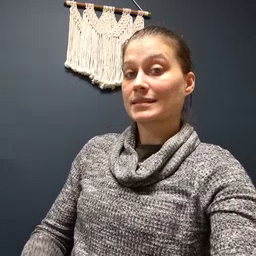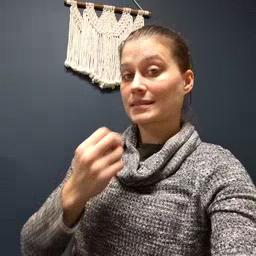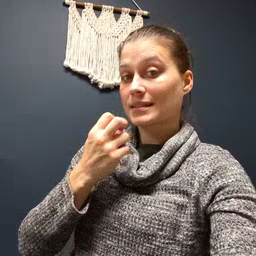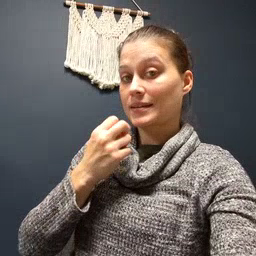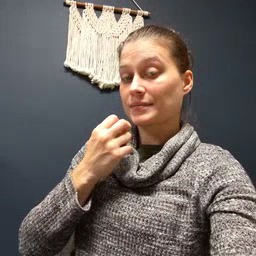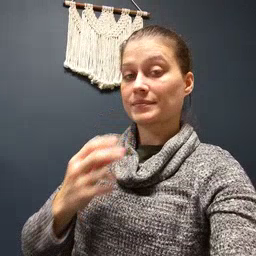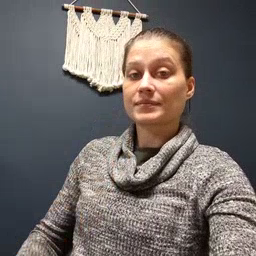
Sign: snack